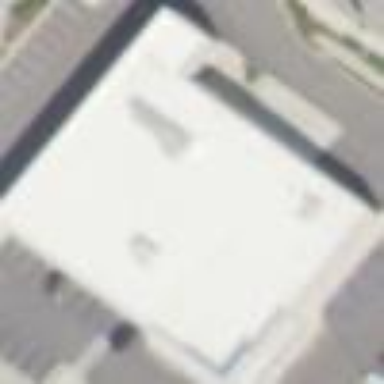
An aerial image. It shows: Supermarket located in building.